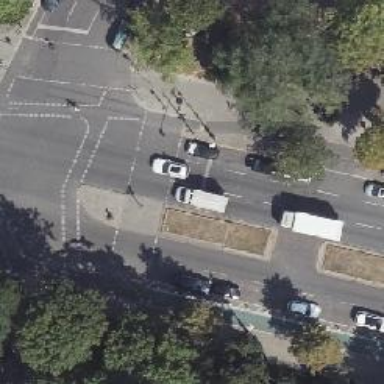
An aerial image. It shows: Footway that serves as traffic island.